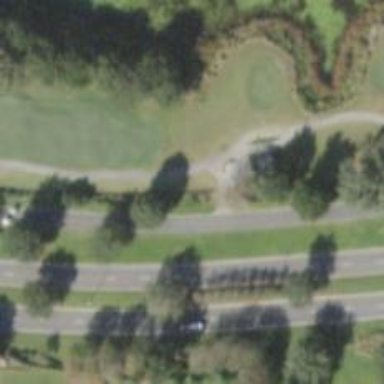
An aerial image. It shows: Path for golf carts.